Current action and preconditions to check: path_clear

Your task: For each precondition in the list above, predict whether it will hold at this action.

Consider the current scene as observed from the mobile robot's camera, and analyze the predicted future states of all dynamic agents (e.g., people, animals, vehicles, or any moving entities) within the NEXT SECOND.

IMPORTANT: Only answer "very likely" if you are absolutely certain—based on strong, clear evidence—that a dynamic agent will violate the precondition in the predicted future state. Do NOT answer "very likely" for unlikely, ambiguous, or low-probability risks.

Ask yourself for each precondition: Is there a high probability, with clear and convincing evidence, that the predicted future states of any dynamic agent will interfere with the predicted future state of the currently executing action within the NEXT SECOND, causing that precondition to fail?

Assess the risk level based on these predictions. Use "likely" or "very likely" if motions create a clear risk of interference.

Use "neutral" or "improbable" if agents are nearby but their predicted paths are clearly diverging or non-conflicting.

Failure Risk Categories: "very improbable", "improbable", "neutral", "likely", "very likely"

Answer Format: Output ONLY the probability_of_failure value from these categories: "very improbable", "improbable", "neutral", "likely", "very likely"

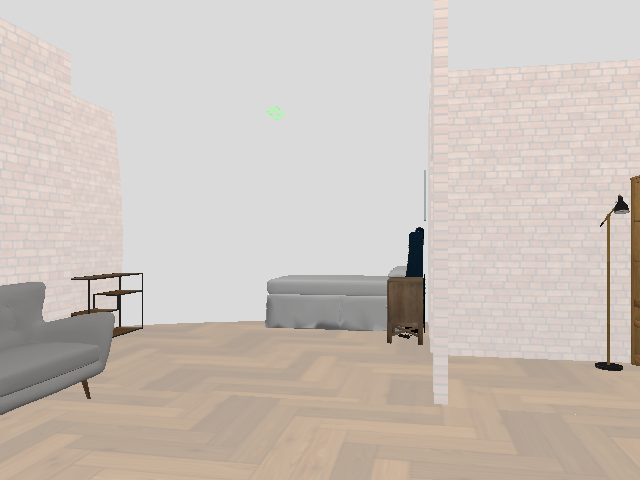

Answer: very improbable